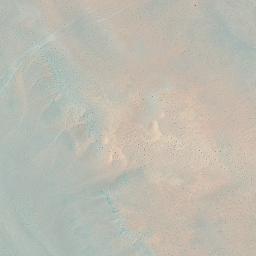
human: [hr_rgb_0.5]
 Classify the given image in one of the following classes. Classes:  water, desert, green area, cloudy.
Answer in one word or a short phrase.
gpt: desert